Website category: sports
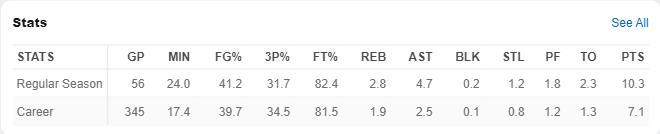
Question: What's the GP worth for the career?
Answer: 345

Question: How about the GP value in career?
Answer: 345

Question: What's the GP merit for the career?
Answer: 345

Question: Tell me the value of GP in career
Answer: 345

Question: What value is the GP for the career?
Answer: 345

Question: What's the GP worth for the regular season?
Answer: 56

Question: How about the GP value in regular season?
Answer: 56

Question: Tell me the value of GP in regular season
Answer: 56

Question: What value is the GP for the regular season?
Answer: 56

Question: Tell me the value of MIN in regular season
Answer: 24.0

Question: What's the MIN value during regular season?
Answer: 24.0

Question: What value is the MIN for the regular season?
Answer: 24.0

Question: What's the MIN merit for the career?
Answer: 17.4

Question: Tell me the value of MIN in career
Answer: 17.4

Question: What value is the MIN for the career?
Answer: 17.4

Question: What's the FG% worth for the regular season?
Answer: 41.2

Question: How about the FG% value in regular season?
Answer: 41.2

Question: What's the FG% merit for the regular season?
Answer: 41.2

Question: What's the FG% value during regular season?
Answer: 41.2

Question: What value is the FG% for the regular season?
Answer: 41.2

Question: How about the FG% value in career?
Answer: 39.7

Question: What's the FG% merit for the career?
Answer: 39.7

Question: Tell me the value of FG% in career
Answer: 39.7

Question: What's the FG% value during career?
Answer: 39.7

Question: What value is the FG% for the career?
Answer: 39.7

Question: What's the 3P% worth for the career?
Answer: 34.5

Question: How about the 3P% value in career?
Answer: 34.5

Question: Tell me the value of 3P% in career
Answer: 34.5

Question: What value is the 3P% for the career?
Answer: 34.5

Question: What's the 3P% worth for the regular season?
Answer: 31.7

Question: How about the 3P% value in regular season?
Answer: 31.7

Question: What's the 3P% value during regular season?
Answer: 31.7

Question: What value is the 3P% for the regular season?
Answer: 31.7

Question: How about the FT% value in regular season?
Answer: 82.4

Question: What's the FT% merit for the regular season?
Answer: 82.4

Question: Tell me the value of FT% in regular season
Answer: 82.4

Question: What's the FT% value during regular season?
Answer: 82.4

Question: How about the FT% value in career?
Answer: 81.5

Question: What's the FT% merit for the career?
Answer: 81.5

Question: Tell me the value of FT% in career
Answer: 81.5

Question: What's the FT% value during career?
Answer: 81.5

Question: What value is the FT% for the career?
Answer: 81.5

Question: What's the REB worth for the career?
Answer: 1.9

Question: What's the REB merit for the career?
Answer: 1.9

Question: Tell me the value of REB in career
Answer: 1.9

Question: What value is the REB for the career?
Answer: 1.9

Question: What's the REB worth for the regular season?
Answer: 2.8

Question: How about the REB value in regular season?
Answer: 2.8

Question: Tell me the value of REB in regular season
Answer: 2.8

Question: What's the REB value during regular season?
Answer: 2.8

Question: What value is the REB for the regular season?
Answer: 2.8

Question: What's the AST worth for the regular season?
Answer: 4.7

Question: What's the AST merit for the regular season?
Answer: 4.7

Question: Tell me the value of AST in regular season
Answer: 4.7

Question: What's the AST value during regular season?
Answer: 4.7

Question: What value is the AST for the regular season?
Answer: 4.7

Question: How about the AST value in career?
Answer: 2.5

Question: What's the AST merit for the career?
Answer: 2.5

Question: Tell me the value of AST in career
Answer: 2.5

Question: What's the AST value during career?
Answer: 2.5

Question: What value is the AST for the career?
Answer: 2.5

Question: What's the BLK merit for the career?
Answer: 0.1

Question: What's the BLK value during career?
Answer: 0.1

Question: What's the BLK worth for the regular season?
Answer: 0.2